Field crop: maize
Growth stage: 2
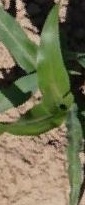
Species: maize